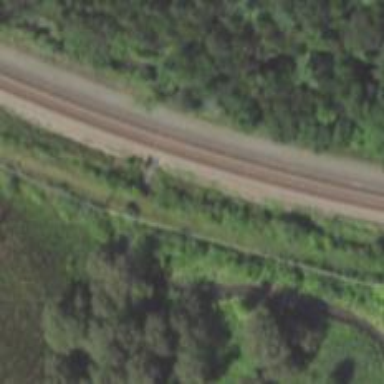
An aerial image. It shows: Culvert tunnel.